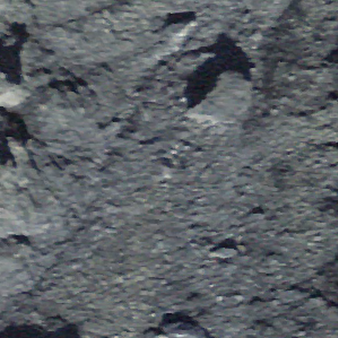
Label: other